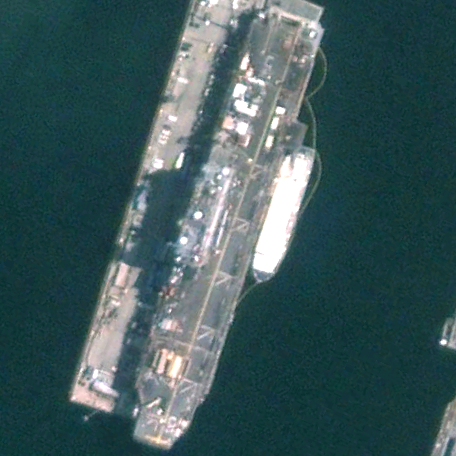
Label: assault